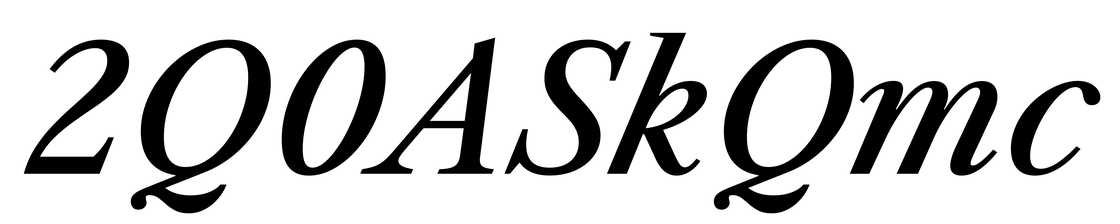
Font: LibreCaslonText-Italic_Medium_Italic